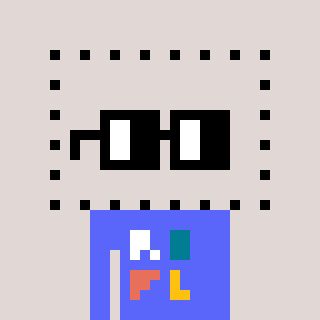
a pixel art character with square black glasses, a void-shaped head and a purple-colored body on a warm background